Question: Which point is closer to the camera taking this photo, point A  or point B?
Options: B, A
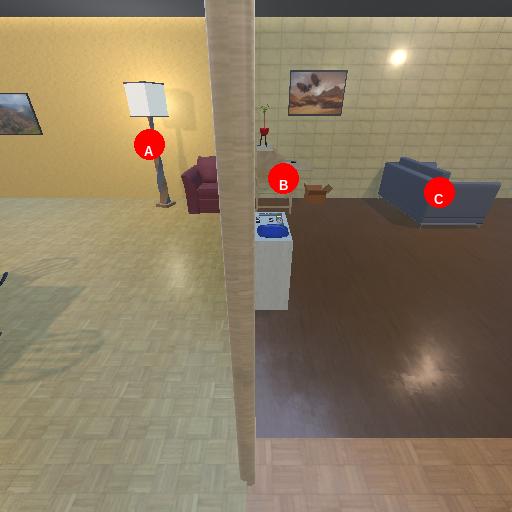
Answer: B